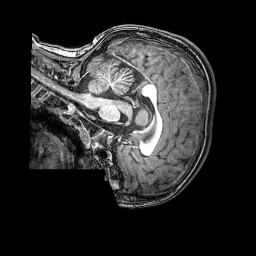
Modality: T1w
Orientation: sagittal
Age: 6
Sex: male
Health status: healthy